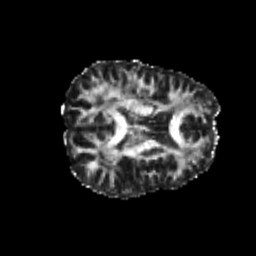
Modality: FA
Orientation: axial
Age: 21
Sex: female
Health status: healthy
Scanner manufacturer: philips
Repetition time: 7.396 s
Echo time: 0.08599 s